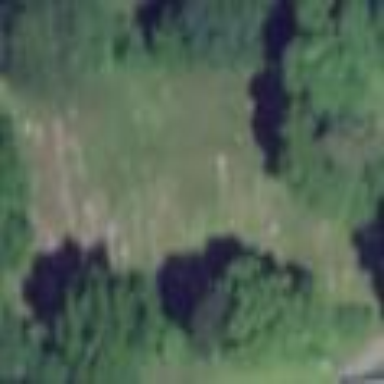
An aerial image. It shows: Cemetery.